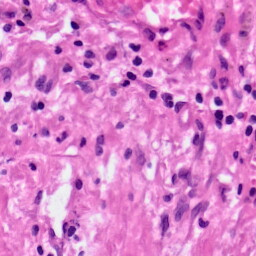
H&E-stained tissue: Lung